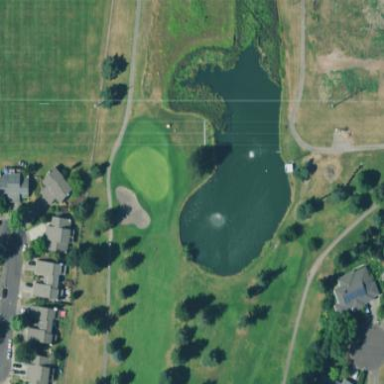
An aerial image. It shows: Water hazard on golf course.